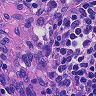
Metastatic tissue present: no